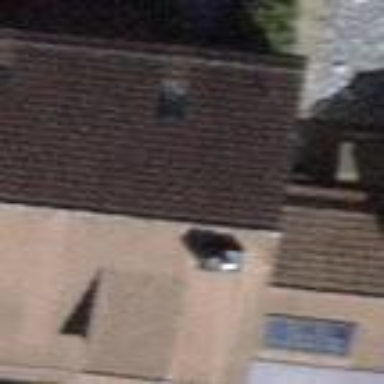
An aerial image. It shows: Terrace building with gabled roof.